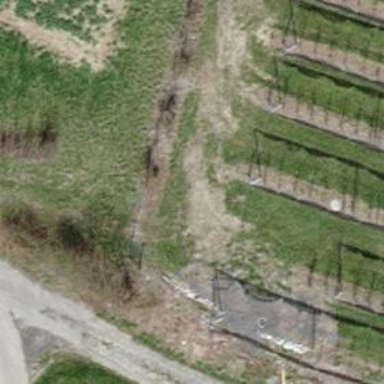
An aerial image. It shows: Hedge barrier.